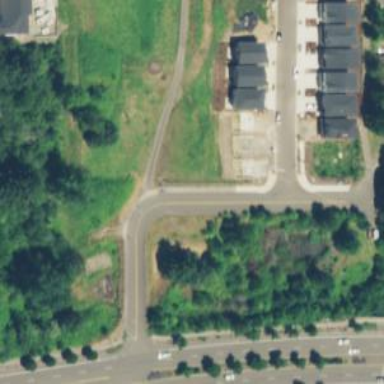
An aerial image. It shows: Residential road with sidewalk on the left side.